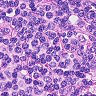
Metastatic tissue present: no